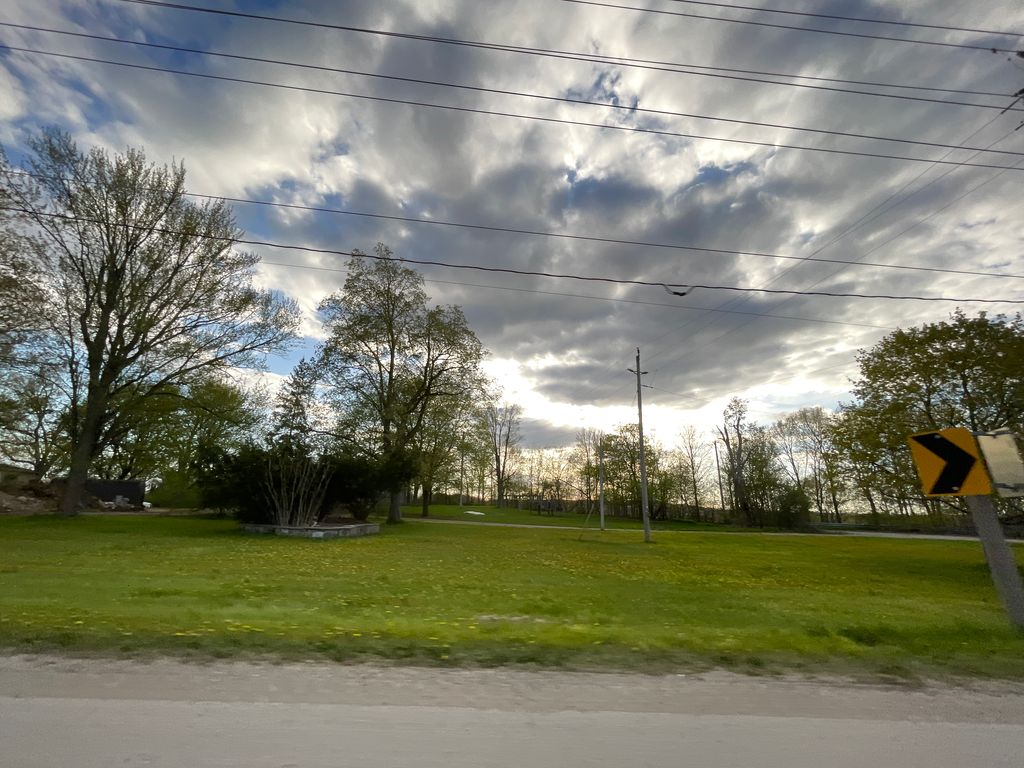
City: kitchener-waterloo